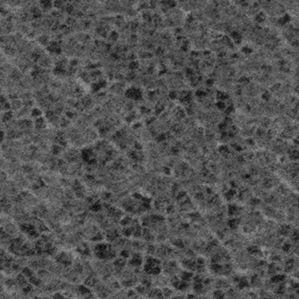
Label: frost